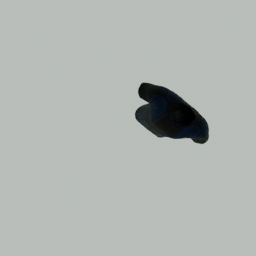
Label: people